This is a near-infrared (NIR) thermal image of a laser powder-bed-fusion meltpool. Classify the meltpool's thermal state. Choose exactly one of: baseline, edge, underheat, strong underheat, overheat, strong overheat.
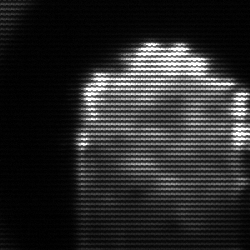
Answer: baseline